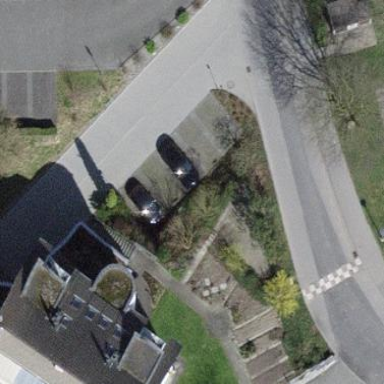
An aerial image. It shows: Street side parking area.